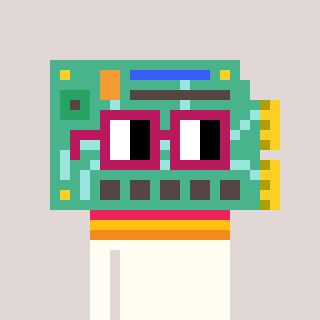
a pixel art character with square dark red glasses, a chipboard-shaped head and a grayscale-colored body on a warm background